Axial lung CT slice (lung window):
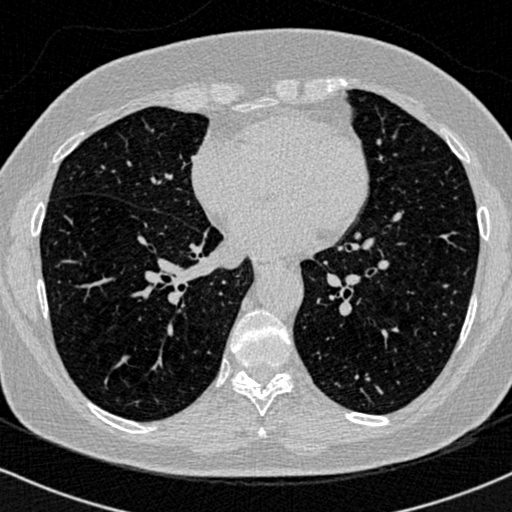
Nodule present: no